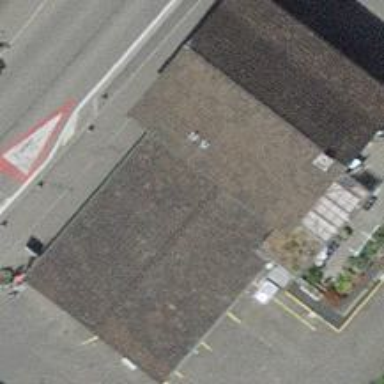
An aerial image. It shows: Building that houses supermarket.